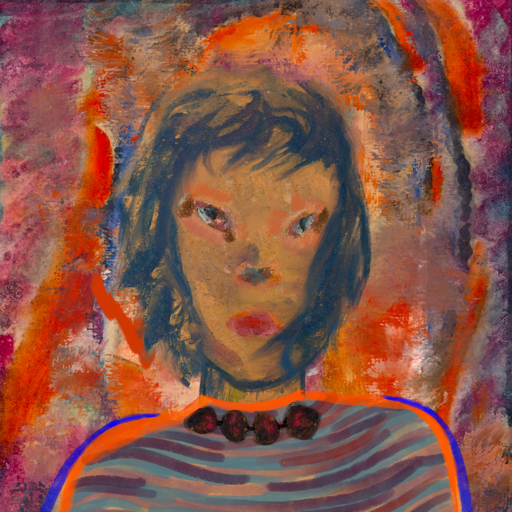
Background: Experience, Head And Neck Front: In_The_Sun, Face Front: Boggyland, Bust: Experience, Hair Front: InTheSun, Head Accessory: Blank, Second Necklace: Blank, Necklace: Mosgoul, Baby: Blank